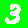
Digit: 3